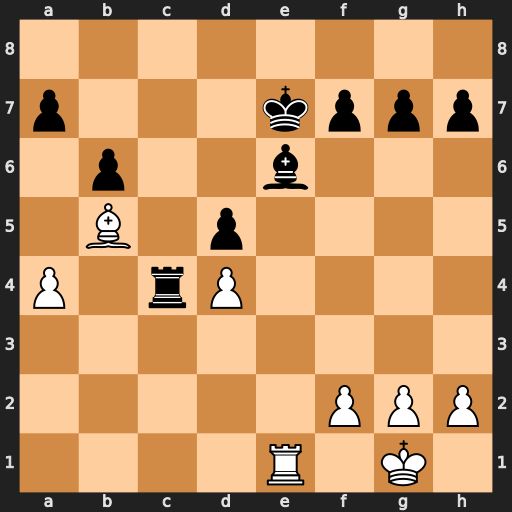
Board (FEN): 8/p3kppp/1p2b3/1B1p4/P1rP4/8/5PPP/4R1K1
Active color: w
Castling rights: -
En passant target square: -
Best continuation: Bxc4 dxc4 d5 Kd6 dxe6